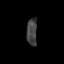
Tissue: prostate
Cell type: Epithelial cells
Senescence score: 0.362
Nuclear area (px): 280
Mean DAPI intensity: 65.821